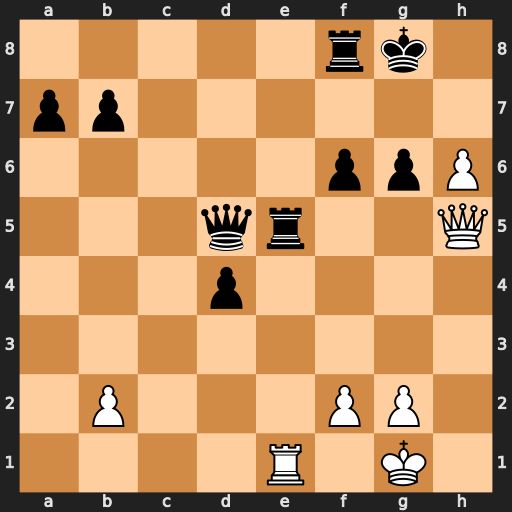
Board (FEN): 5rk1/pp6/5ppP/3qr2Q/3p4/8/1P3PP1/4R1K1
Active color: w
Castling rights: -
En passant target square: -
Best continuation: Qxg6+ Kh8 Qg7#